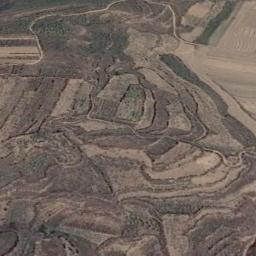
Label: terrace